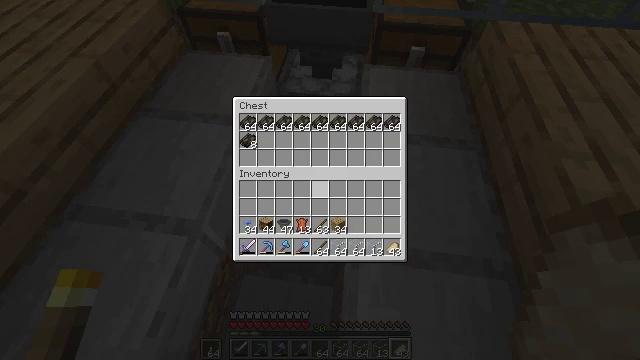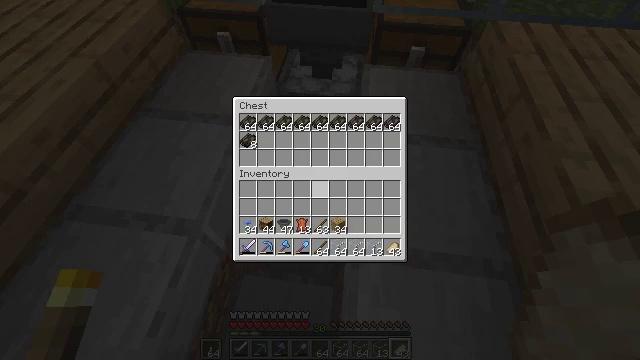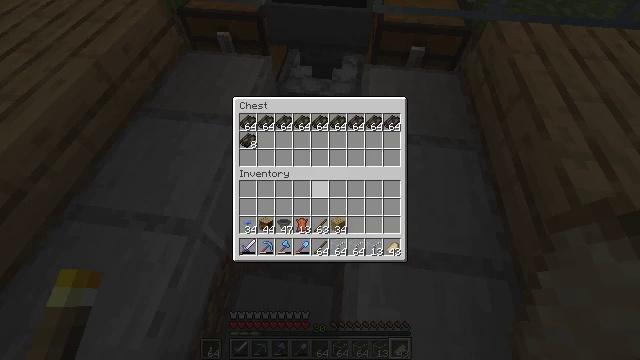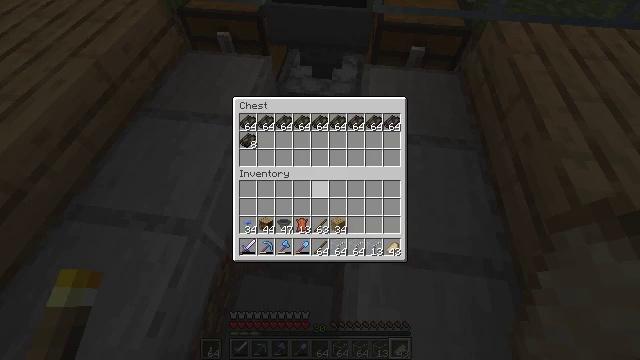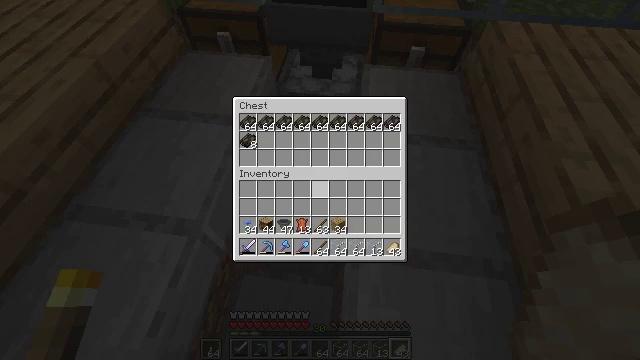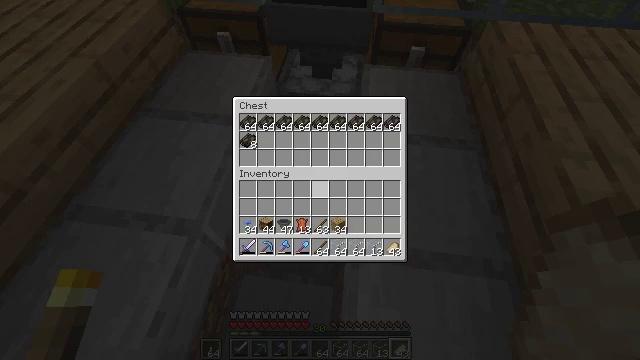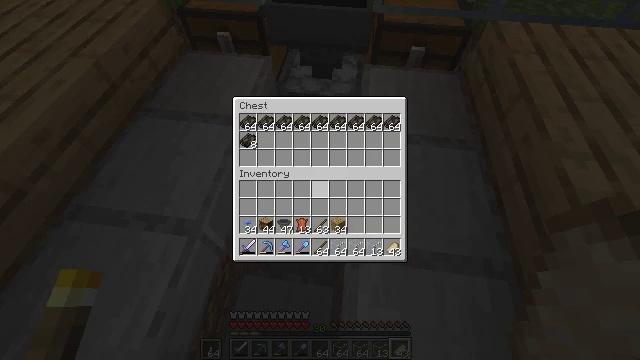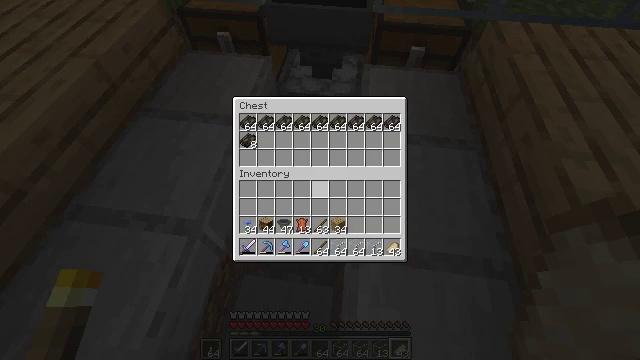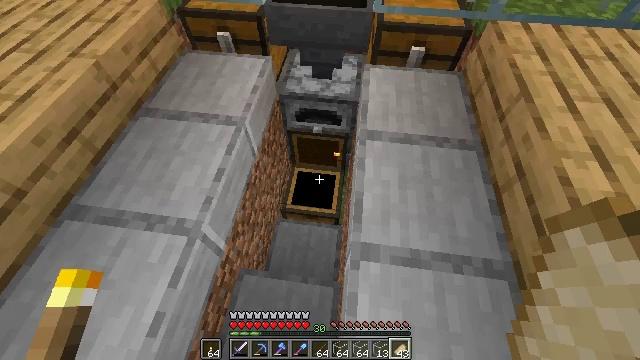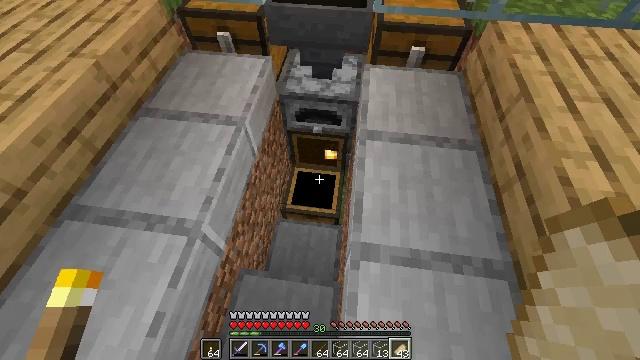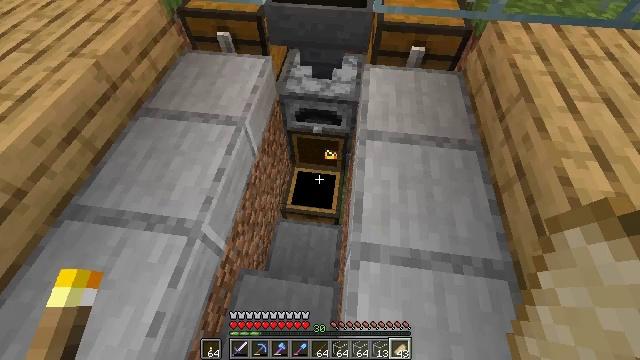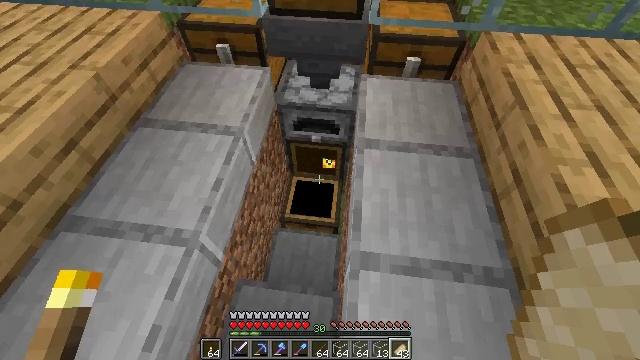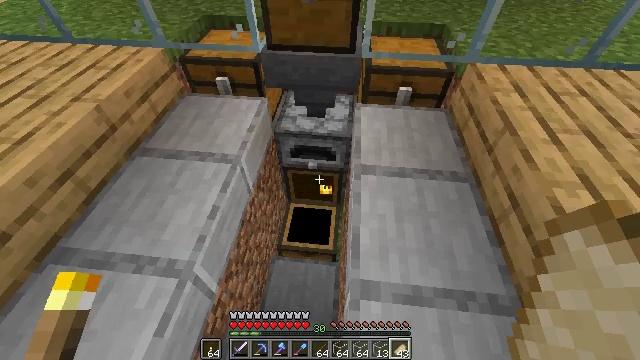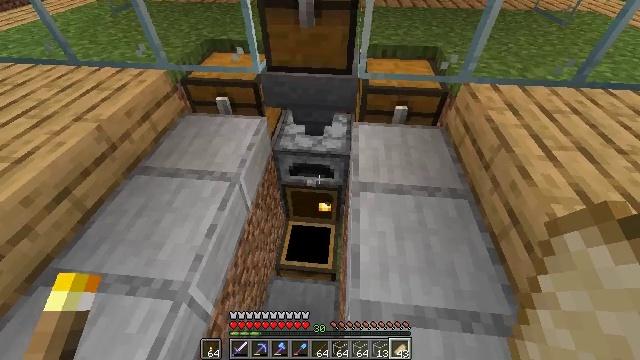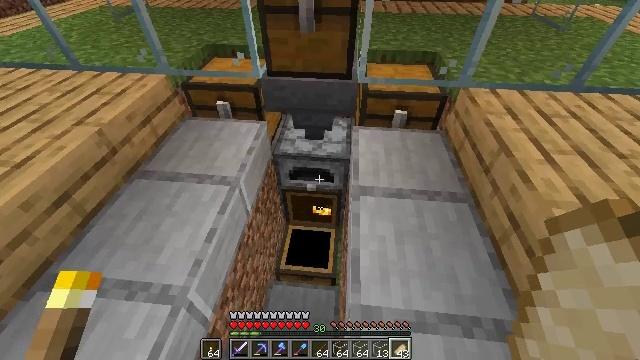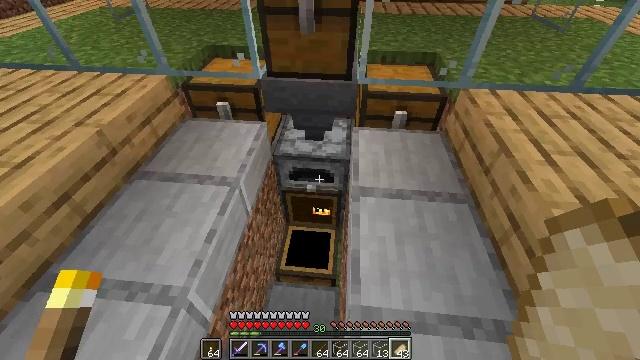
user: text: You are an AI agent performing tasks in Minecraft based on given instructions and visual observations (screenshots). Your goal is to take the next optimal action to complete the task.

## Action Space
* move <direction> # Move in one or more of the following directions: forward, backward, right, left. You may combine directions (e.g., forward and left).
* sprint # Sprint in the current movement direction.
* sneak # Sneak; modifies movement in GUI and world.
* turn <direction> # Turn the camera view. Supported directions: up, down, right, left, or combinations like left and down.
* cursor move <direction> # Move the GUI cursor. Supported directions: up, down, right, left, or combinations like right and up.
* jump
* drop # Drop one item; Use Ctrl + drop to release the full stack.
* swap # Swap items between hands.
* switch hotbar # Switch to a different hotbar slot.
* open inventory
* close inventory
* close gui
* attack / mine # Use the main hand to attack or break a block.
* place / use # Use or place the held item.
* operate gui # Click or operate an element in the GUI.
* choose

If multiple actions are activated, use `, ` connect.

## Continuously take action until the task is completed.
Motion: motion action
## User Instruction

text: Combine dried kelp in the crafting grid to make a dried kelp block.
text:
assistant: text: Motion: no_op
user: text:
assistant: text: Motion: no_op
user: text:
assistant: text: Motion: no_op
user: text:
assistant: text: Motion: no_op
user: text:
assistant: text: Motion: no_op
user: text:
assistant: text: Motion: no_op
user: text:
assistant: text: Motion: no_op
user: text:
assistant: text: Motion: no_op
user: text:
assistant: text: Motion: close gui
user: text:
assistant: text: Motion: no_op
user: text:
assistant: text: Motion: turn up
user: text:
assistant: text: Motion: turn right and up
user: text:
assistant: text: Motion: turn up
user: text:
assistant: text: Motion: no_op
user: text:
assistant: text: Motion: no_op
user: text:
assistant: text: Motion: use / place
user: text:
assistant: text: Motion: use / place
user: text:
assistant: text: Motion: use / place
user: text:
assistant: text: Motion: use / place
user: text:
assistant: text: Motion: no_op
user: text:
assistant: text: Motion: open gui
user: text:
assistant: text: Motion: no_op
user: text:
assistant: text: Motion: no_op
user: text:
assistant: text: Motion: no_op
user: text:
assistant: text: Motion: no_op
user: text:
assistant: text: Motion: no_op
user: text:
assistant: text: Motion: no_op
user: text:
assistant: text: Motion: no_op
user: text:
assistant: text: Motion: no_op
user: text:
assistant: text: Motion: no_op